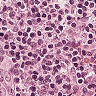
Metastatic tissue present: no